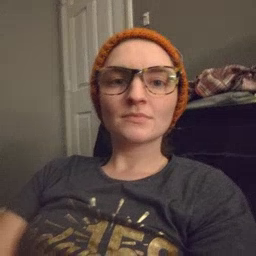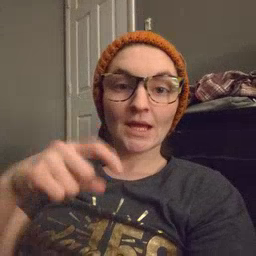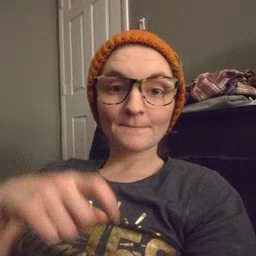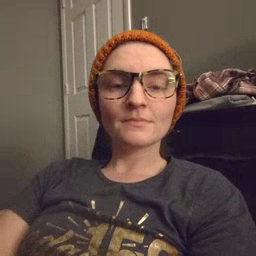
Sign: time